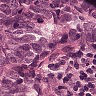
Metastatic tissue present: yes